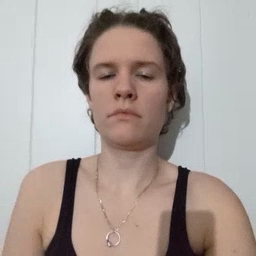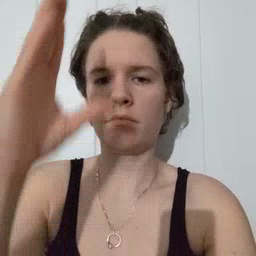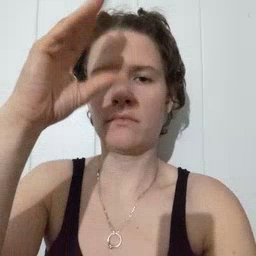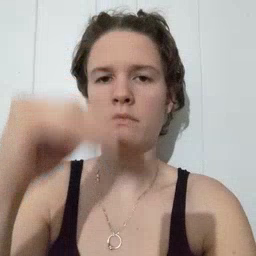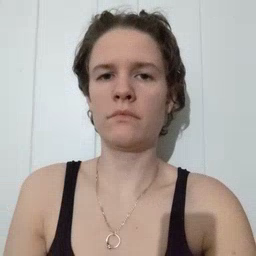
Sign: boy